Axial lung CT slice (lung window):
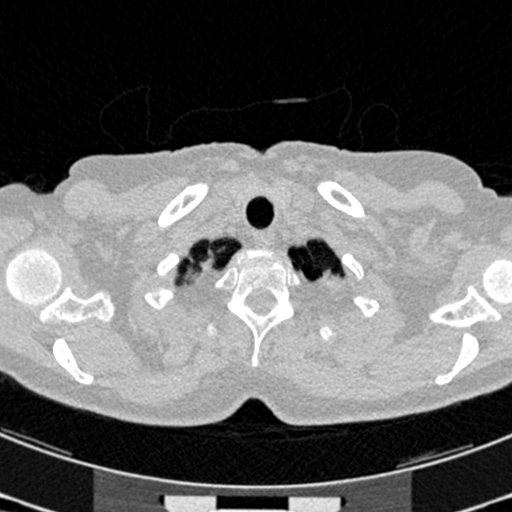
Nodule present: no